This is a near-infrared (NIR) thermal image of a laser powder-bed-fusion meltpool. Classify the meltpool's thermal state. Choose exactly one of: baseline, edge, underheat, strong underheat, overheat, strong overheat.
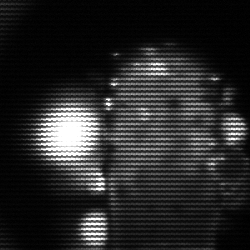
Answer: strong underheat